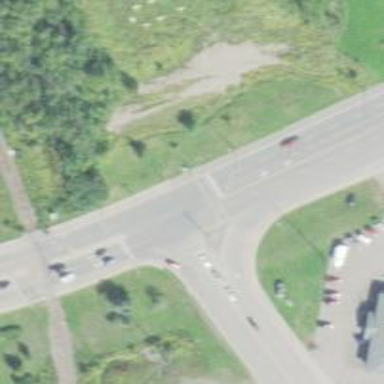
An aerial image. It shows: Trunk link highway.